Aerial crown-view tile of a tropical tree (Barro Colorado Island, Panama), acquired 20241014:
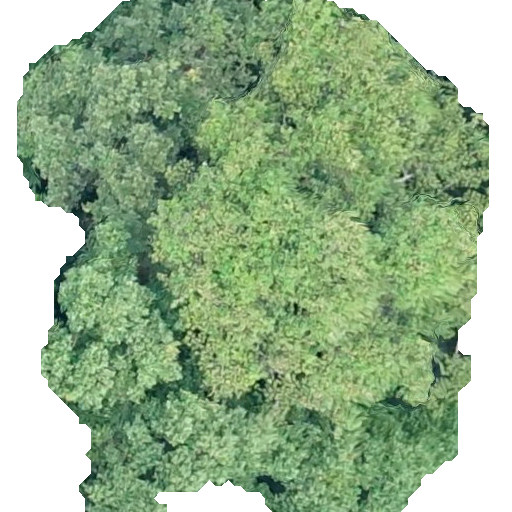
Species: Sterculia apetala
GBIF accepted scientific name: Sterculia apetala
Crown area: 319.292 m²